Question: I'm following <URL> tutorial to learn Django. I'm a total starter.
My urls.py file has following code
'''
from django.conf.urls import include, url
from django.contrib import admin
from . import views
urlpatterns = [
url(r'^$', views.index, name='index'),
url(r'^polls/', include('polls.urls')),
url(r'^admin/', include(admin.site.urls)),
]
'''
My views.py file is
'''
from django.shortcuts import render
def index(request):
return HttpResponse("Hello, world. You're at the polls index.")
'''
When i try to access th url <URL> in my system it gives a page not found message. What am i doing wrong?
Is it a problem with the version difference?
Here is the screenshot of the error

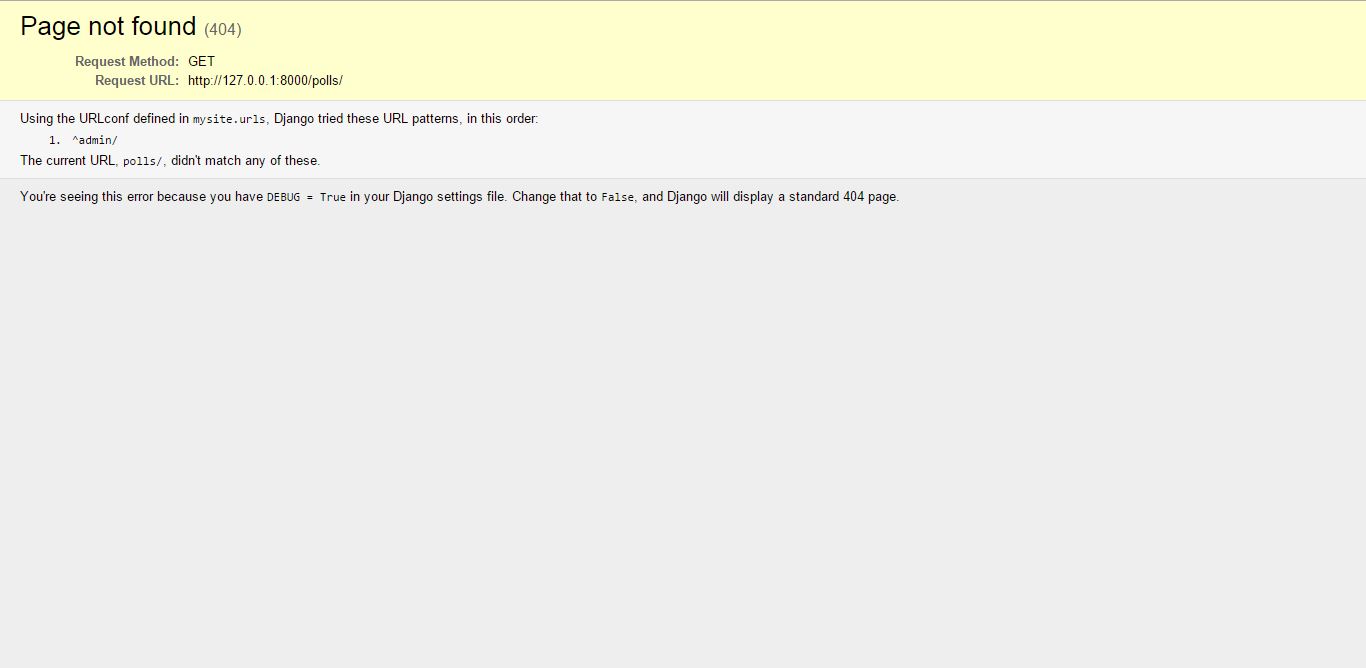
Answer: This error comes if your urls.py file in polls directory does not have this pattern. Create a file urls.py your polls directory and add following url pattern
'''
from django.conf.urls import patterns, url
from polls import views
urlpatterns = patterns('',
# ex: /polls/
url(r'^$', views.index, name='index'),
)
'''